Question: The data I am working on is a clustering data, with multiple observations within one group, I generated a caterpillar plot and want labelling for each group(zipid), not every line, my current graph and code look like this:
'''
text = hosp_new[,c("zipid")]
ggplot(hosp_new, aes(x = id, y = oe, colour = zipid, shape = group)) +
# theme(panel.grid.major = element_blank()) +
geom_point(size=1) +
scale_shape_manual(values = c(1, 2, 4)) +
geom_errorbar(aes(ymin = low_ci, ymax = high_ci)) +
geom_smooth(method = lm, se = FALSE) +
scale_linetype_manual(values = linetype) +
geom_segment(aes(x = start_id, xend = end_id, y = region_oe, yend = region_oe, linetype = "4", size = 1.2)) +
geom_ribbon(aes(ymin = region_low_ci, ymax = region_high_ci), alpha=0.2, linetype = "blank") +
geom_hline(aes(yintercept = 1, alpha = 0.2, colour = "red", size = 1), show.legend = "FALSE") +
scale_size_identity() +
scale_x_continuous(name = "hospital id", breaks = seq(0,210, by = 10)) +
scale_y_continuous(name = "O:E ratio", breaks = seq(0,7, by = 1)) +
geom_text(aes(label = text), position = position_stack(vjust = 10.0), size = 2)
'''
Caterpillar plot:

Each color represents a region, I just want one label/per region, but don't know how to delete the duplicated labels in this graph.
Any idea?
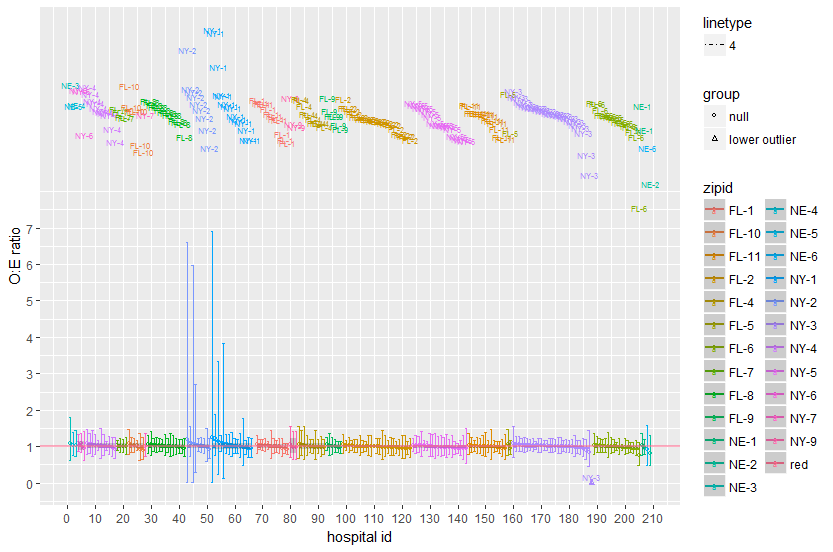
Answer: The key is to have 'geom_text' return only one value for each 'zipid', rather than multiple values. If we want each 'zipid' label located in the middle of its group, then we can use the average value of 'id' as the x-coordinate for each label. In the code below, we use 'stat_summaryh' (from the 'ggstance' package) to calculate that average 'id' value for the x-coordinate of the label and return a single label for each 'zipid'.
'''
library(ggplot2)
theme_set(theme_bw())
library(ggstance)
# Fake data
set.seed(300)
dat = data.frame(id=1:100, y=cumsum(rnorm(100)),
zipid=rep(LETTERS[1:10], c(10, 5, 20, 8, 7, 12, 7, 10, 13,8)))
ggplot(dat, aes(id, y, colour=zipid)) +
geom_segment(aes(xend=id, yend=0)) +
stat_summaryh(fun.x=mean, aes(label=zipid, y=1.02*max(y)), geom="text") +
guides(colour=FALSE)
'''
<URL>
You could also use faceting, as mentioned by @user20650. In the code below, 'panel.spacing.x=unit(0,'pt')' removes the space between facet panels, while 'expand=c(0,0.5)' adds 0.5 units of padding on the sides of each panel. Together, these ensure constant spacing between tick marks, even across facets.
'''
ggplot(dat, aes(id, y, colour=zipid)) +
geom_segment(aes(xend=id, yend=0)) +
facet_grid(. ~ zipid, scales="free_x", space="free_x") +
guides(colour=FALSE) +
theme_classic() +
scale_x_continuous(breaks=0:nrow(dat),
labels=c(rbind(seq(0,100,5),'','','',''))[1:(nrow(dat)+1)],
expand=c(0,0.5)) +
theme(panel.spacing.x = unit(0,"pt"))
'''
<URL>